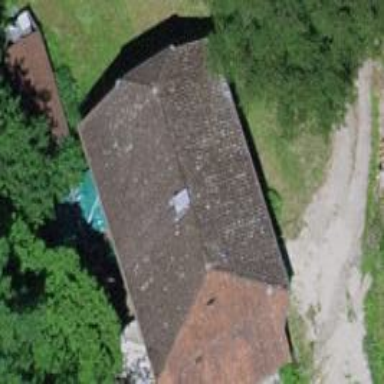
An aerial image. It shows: Farm building.